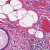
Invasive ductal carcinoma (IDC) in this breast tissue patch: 0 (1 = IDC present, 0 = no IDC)